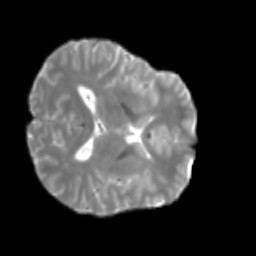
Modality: T2w
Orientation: axial
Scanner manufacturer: siemens
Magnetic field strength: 3 T
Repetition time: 4 s
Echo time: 0.0594 s